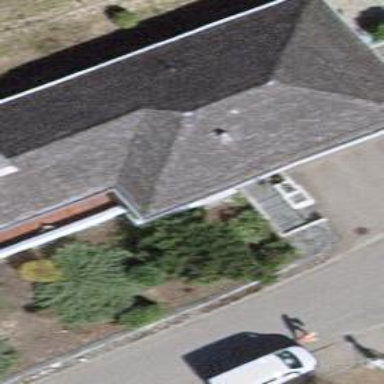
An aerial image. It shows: Simple house.